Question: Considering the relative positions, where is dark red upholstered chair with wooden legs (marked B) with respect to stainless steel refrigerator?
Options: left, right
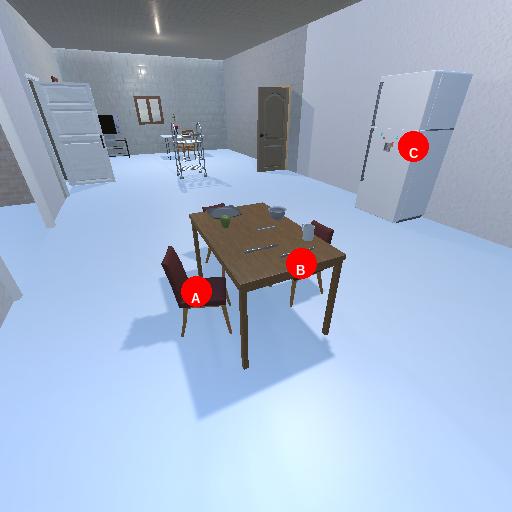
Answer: left